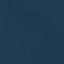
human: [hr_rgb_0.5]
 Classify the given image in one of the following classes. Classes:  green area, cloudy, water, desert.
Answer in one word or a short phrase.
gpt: water